Question: How can I sum the 100 most recent values in the second column of a .csv file?
The .csv file is constantly updated with a new row every minute, containing a new value. i.e the row dimension is forever increasing every minute. Assume I may accumulate 200 values, i.e 200 rows of data after 200 minutes (from external processes) but I only want to sum the 100 most recently added values (i.e from the last row of the file backwards up 99 rows)).
I have 3 sets of values, 1 value in each column. 'Col2Value' is the value in Column 2 of the .csv file. The file i'm appending to is called ''200 mins.csv''
'''
dlmwrite('200 mins.csv', [Col1Value, Col2Value,Col3Value], '-append');
'''
Here's a snippet of the csv file after 8 minutes of run-time i.e 8 values in column 2:

I know that MATLAB has to read the whole file first, but that's fine. I can deal with that, my application is not resource critical.
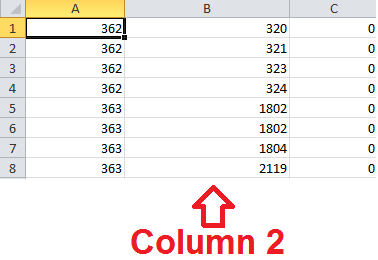
Answer: When you have an array in Matlab, you can sum the last 100 elements with
'''
last100sum = sum(A(end-99:end));
'''
So if reading in your .csv file gives you a 2D array (which I will call 'wholeFile'), and you want the sum of the last 100 elements in column 2, you do it like this:
'''
last100sum2 = sum(wholeFile(end-99:end, 2));
'''
If the routine you use for reading the file returns a cell array, you need to convert the cell array to a regular array first - perhaps using 'cell2mat' if it contains only values (as opposed to strings, for example).
Finally - if you want to read "at most" 100 values, but there might not be 100 rows, then do the following:
'''
sz = size(wholeFile);
firstRow = max(sz(1) - 99, 1); % will return 1 if fewer than 100 rows are found
atMost100sum = sum(wholeFile(firstRow:end, 2));
'''
Any questions - please ask.